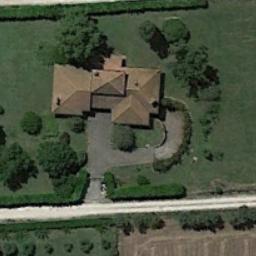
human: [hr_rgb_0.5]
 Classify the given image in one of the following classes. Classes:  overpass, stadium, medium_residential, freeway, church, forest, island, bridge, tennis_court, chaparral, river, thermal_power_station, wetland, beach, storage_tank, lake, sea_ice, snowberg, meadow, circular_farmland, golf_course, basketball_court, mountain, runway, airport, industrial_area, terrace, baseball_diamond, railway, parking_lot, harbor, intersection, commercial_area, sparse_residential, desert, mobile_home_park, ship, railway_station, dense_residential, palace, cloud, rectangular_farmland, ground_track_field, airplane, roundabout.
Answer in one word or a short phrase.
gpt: sparse_residential